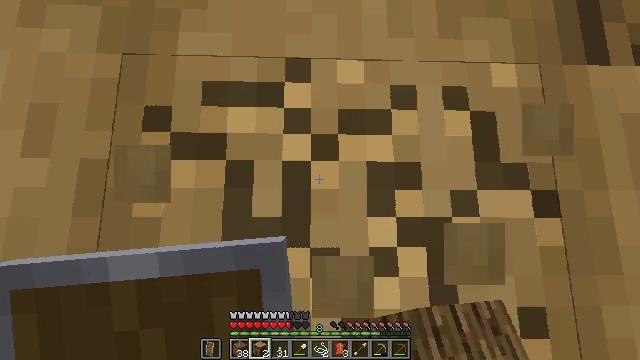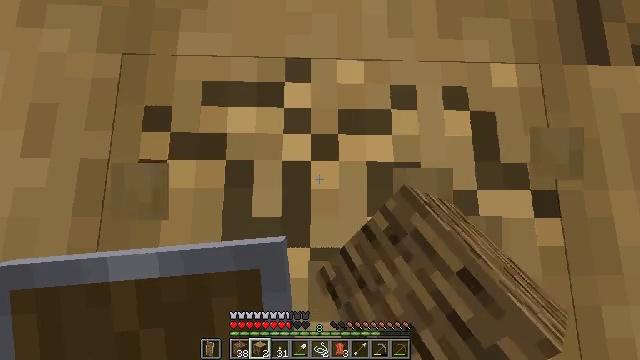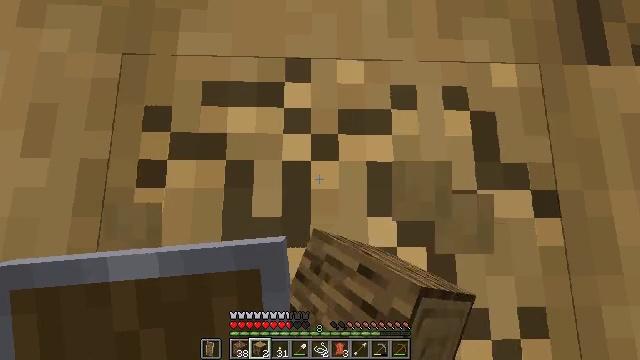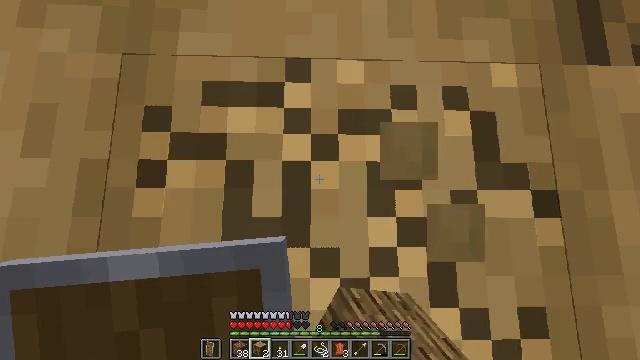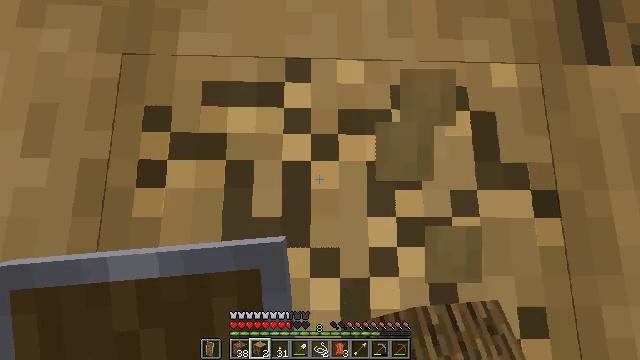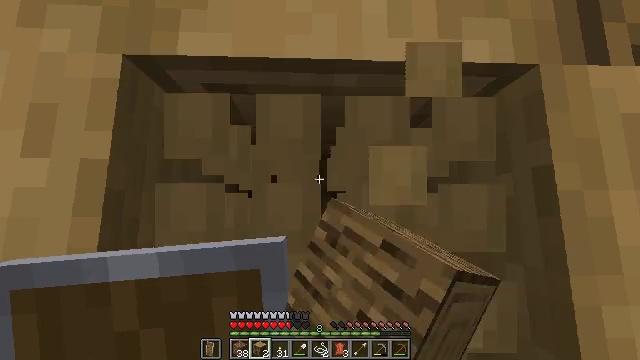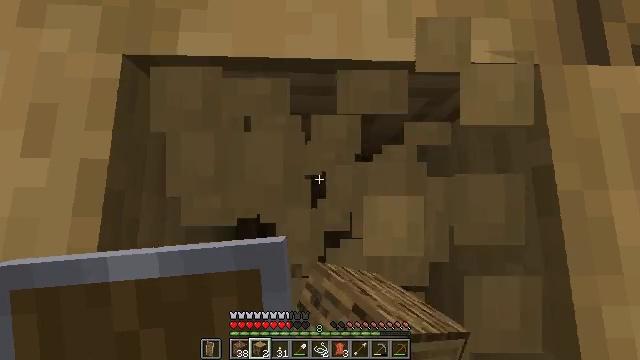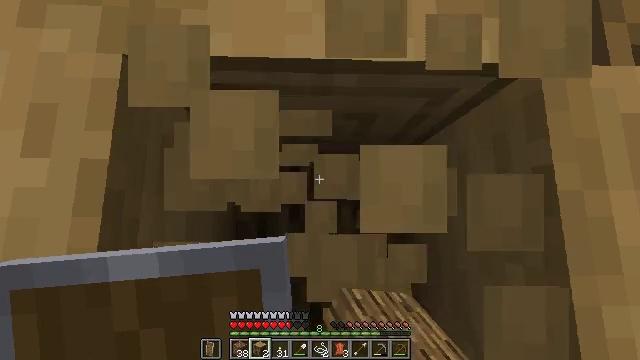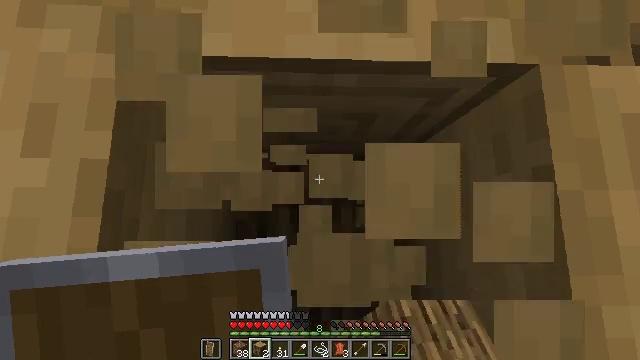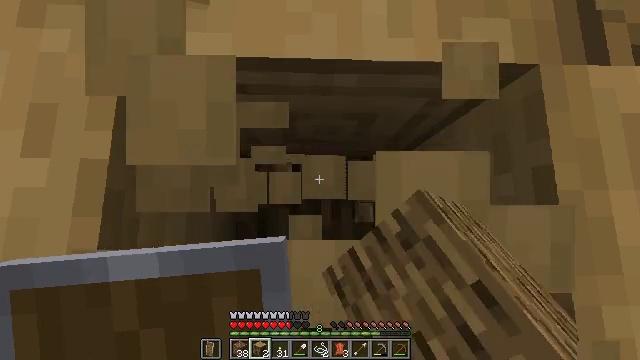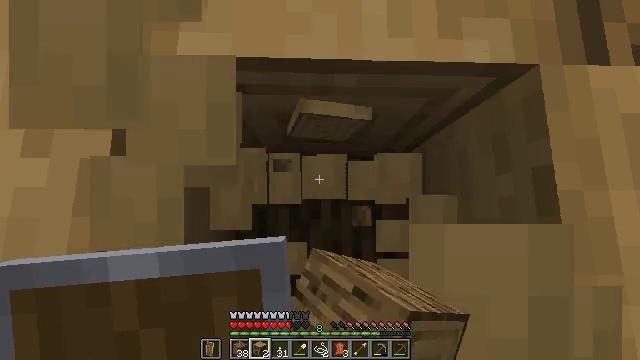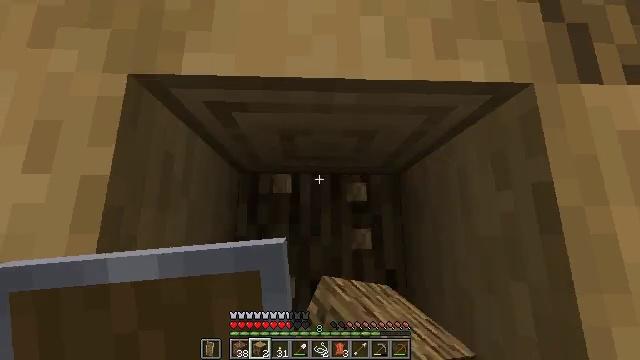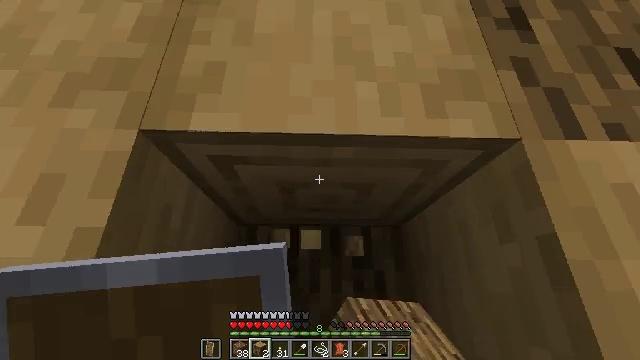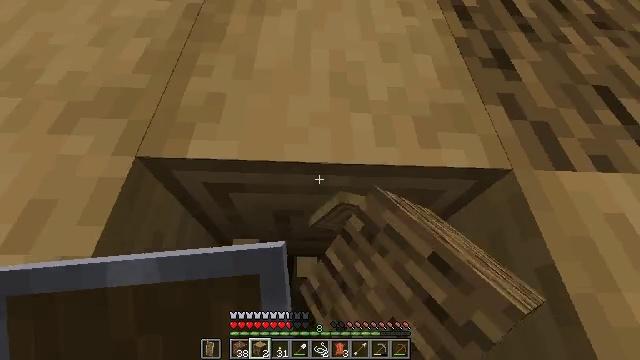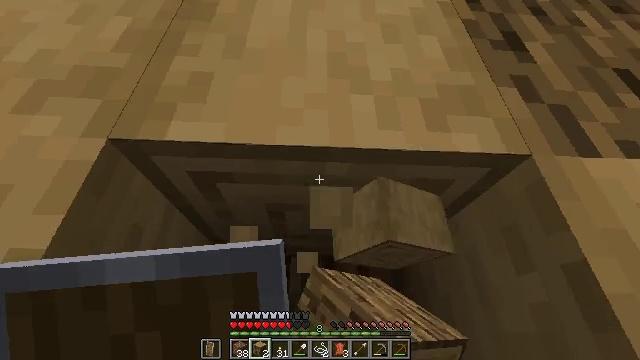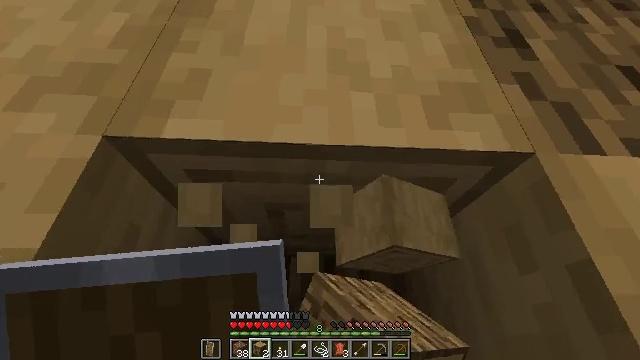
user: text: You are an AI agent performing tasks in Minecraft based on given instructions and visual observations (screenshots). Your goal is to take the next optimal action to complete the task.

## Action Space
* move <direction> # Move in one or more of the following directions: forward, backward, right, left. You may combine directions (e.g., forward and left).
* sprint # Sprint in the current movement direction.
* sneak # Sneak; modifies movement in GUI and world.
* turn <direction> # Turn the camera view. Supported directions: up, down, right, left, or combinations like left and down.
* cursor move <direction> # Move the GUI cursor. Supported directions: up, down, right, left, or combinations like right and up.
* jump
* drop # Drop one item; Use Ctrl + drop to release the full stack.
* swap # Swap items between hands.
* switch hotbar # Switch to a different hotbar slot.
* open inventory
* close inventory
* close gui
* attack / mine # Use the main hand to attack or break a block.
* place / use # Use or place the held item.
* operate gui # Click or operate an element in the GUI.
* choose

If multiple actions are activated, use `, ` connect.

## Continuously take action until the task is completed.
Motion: motion action
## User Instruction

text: Attack the stripped oak log to collect it.
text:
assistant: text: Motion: attack / mine
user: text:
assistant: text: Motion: attack / mine
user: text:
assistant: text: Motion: attack / mine
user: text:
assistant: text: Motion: attack / mine
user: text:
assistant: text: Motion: attack / mine
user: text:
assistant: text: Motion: attack / mine
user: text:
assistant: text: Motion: attack / mine
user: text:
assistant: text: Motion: attack / mine
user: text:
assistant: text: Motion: attack / mine
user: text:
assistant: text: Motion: attack / mine
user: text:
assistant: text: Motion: turn up, attack / mine
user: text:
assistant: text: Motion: turn up, attack / mine
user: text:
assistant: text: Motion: turn right and up, attack / mine
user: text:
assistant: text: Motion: move forward, attack / mine
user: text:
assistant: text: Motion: move forward, attack / mine
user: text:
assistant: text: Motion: attack / mine
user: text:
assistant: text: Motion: attack / mine
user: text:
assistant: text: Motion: attack / mine
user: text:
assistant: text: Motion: attack / mine
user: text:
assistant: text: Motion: turn up, attack / mine
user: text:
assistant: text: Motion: turn right and up, attack / mine
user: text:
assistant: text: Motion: attack / mine
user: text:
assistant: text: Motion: attack / mine
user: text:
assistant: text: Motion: attack / mine
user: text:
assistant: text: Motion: attack / mine
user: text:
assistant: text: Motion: attack / mine
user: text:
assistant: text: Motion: attack / mine
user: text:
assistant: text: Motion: attack / mine
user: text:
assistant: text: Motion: attack / mine
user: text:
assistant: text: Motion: attack / mine